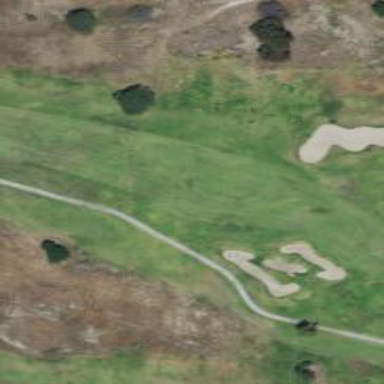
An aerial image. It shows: Golf hole.